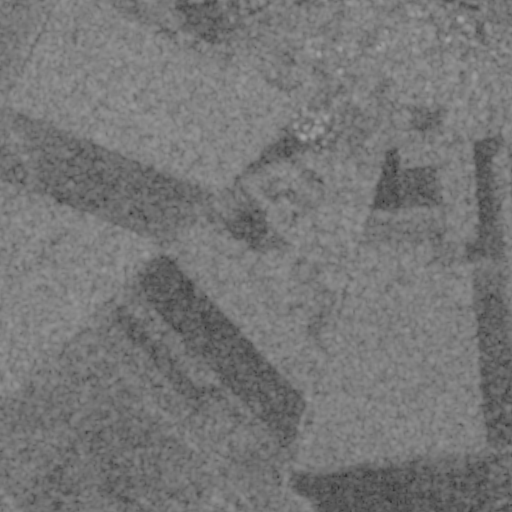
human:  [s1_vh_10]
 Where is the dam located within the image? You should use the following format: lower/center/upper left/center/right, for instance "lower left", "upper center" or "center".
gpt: The dam is located in the upper right of the image.
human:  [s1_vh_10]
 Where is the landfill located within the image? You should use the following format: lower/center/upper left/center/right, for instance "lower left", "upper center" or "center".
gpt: The landfill is located in the center right of the image.
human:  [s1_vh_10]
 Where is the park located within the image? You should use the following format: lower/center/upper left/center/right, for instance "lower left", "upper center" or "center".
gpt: The park is located in the upper right of the image.
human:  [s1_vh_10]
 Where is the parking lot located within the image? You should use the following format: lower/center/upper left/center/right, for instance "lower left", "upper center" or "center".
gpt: The parking lot is located in the upper right of the image.
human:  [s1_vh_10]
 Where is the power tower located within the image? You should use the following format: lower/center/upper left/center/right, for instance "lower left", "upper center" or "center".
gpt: The power tower is located in the lower right of the image.
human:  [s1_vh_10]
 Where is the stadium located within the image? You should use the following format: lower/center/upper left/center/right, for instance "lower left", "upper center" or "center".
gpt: The stadium is located in the upper right of the image.
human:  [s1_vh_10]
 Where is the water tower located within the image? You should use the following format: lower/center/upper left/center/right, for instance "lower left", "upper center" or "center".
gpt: The water tower is located in the upper right of the image.
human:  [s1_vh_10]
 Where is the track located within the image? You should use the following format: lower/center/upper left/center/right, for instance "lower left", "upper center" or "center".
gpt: There is no track in the image.

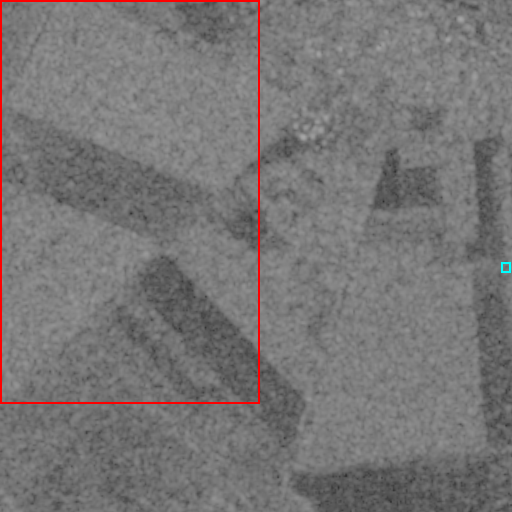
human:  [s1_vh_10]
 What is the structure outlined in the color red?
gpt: The structure outlined in red is a crop field.
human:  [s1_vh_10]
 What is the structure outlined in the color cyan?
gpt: The structure outlined in cyan is a landfill.
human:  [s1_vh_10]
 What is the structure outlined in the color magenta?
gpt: There is no magenta outline.